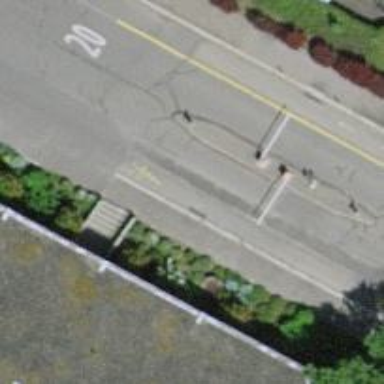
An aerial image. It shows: Lift gate barrier.